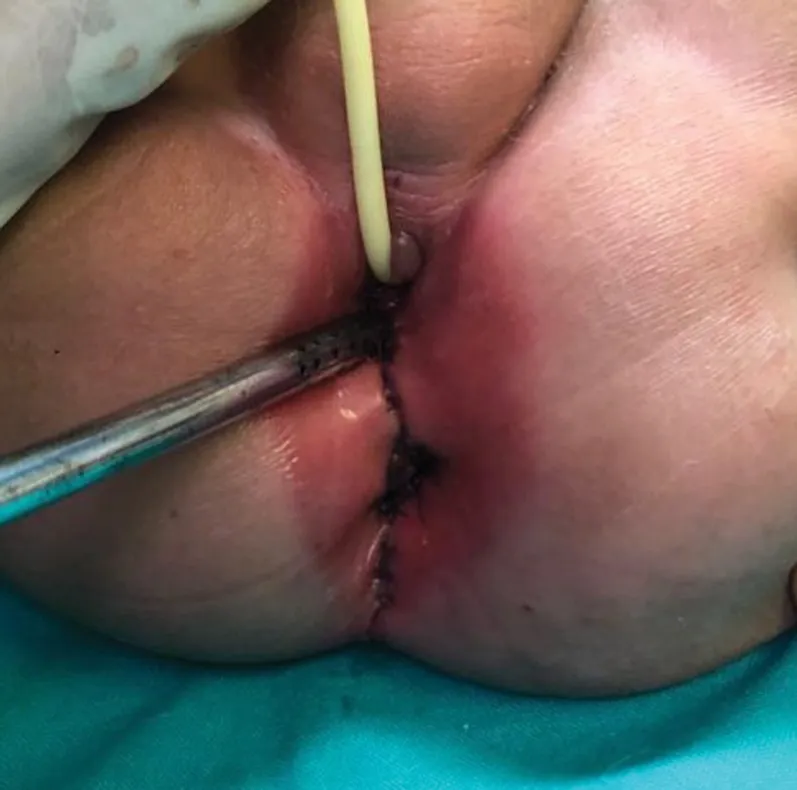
Postoperative image: urinary catheter in urethra, suction catheter in vagina, and neoanus at inferior margin.
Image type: medical_photograph (other_medical_photograph)